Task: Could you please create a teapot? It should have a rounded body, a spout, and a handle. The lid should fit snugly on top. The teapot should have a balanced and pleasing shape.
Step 146:
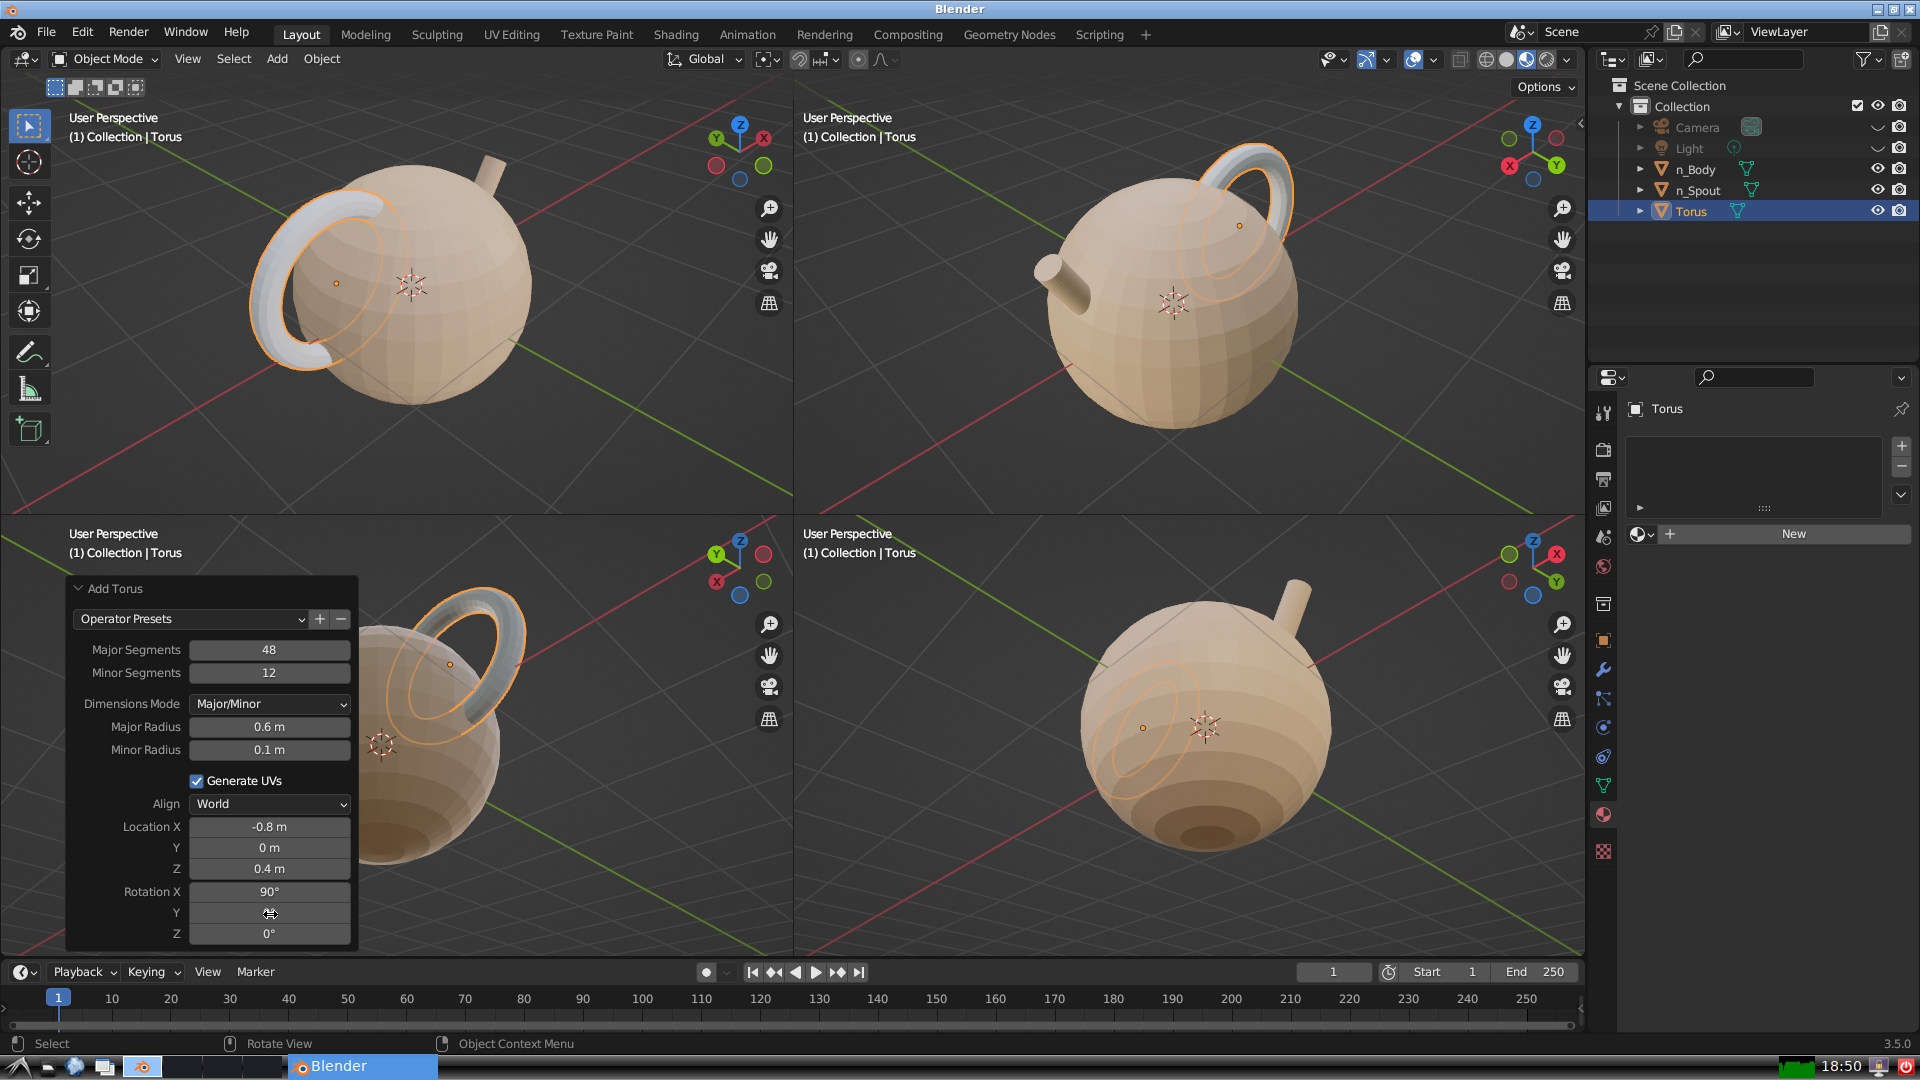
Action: click: no